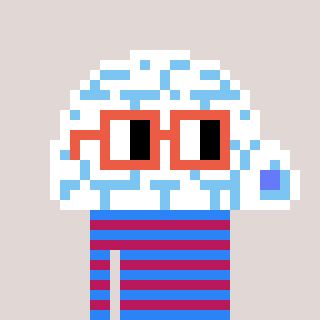
a pixel art character with square orange glasses, a igloo-shaped head and a darkpink-colored body on a warm background